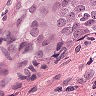
Metastatic tissue present: yes